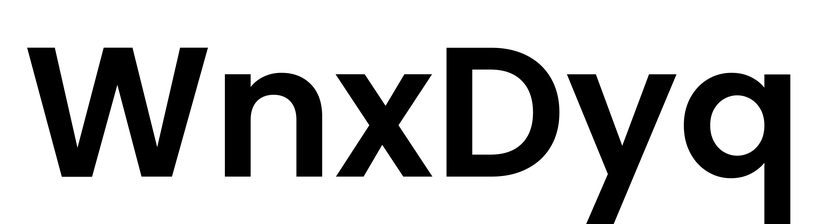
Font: Poppins-SemiBold